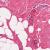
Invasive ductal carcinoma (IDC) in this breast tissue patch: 0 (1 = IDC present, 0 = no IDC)